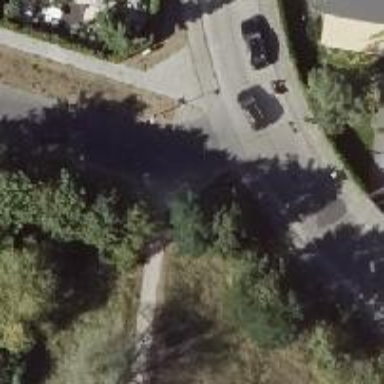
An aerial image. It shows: Smooth asphalt road in residential area.